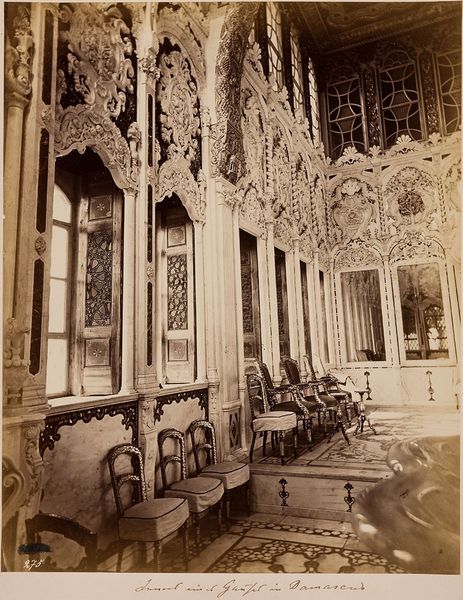
Titel: Reiches Haus in Damaskus
Künstler: Félix Bonfils
Standort: Hamburg
Institution: Museum für Kunst und Gewerbe Hamburg
Schlagwörter: interieur, foto, fotografie, photographie, palast, photo, karton, details, albumin, lichtbild, reisefotografie, schwarzweißpositivverfahren, silbersalzverfahren, schwarzweißfotografie, hausinneres, reisephotographie, albuminpapier, bayt, sham, afandi